Question: I am working on developing logical connectors on XAML but got stuck in generating
AND connector

Code:
'''
<Grid>
<Ellipse Stroke="Red" StrokeThickness="1" Fill="Black"></Ellipse>
<Button> <TextBlock VerticalAlignment="Center" HorizontalAlignment="Center" Foreground="Black" >+</TextBlock> </Button>
<Ellipse Stroke="Black" StrokeThickness="1" Margin="5"> </Ellipse>
</Grid>
'''
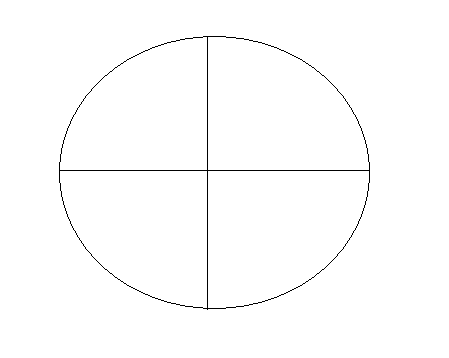
Answer: Finally got the answer by adding path data
'''
<Grid >
<Ellipse HorizontalAlignment="Stretch" VerticalAlignment="Stretch" Stroke="Black" StrokeThickness="1" />
<Path Data="M10,0 L10,20 z" Stroke="Black" StrokeThickness="1" Stretch="Fill" />
<Path Data="M0,10 L20,10 z" Stroke="Black" StrokeThickness="1" Stretch="Fill" />
</Grid>
'''